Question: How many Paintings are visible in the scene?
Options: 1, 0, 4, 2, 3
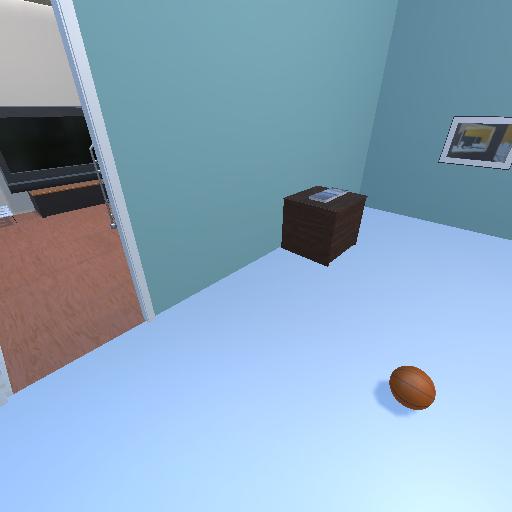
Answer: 1